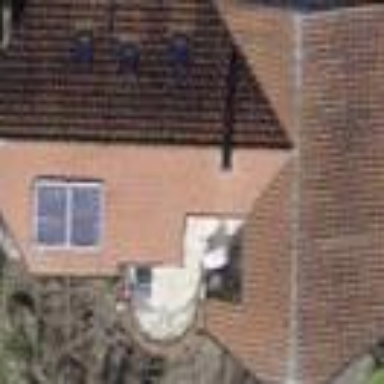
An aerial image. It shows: Simple house.